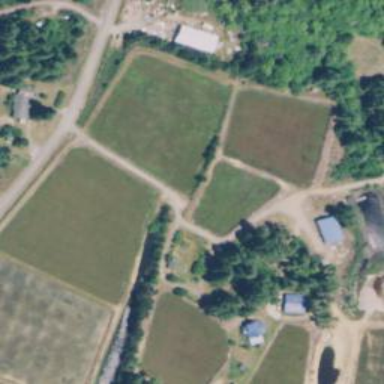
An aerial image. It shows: Farmland with cranberries as the crop.